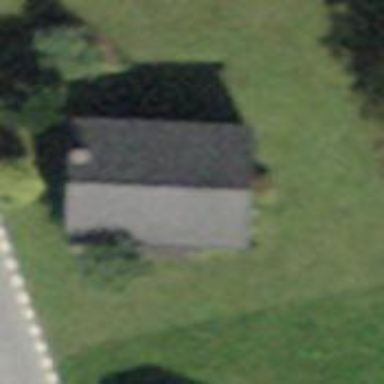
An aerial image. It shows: Shed.